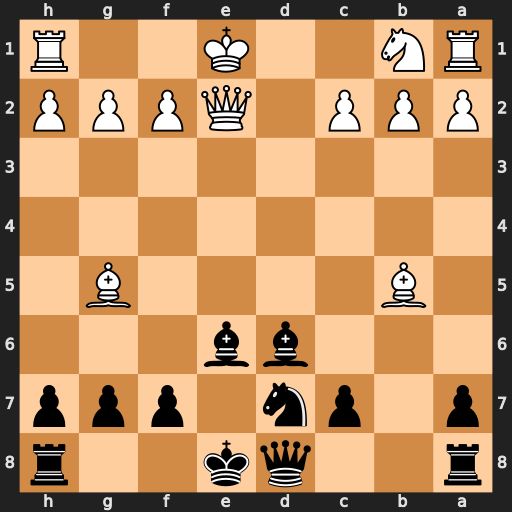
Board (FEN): r2qk2r/p1pn1ppp/3bb3/1B4B1/8/8/PPP1QPPP/RN2K2R
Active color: b
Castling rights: KQkq
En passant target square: -
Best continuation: Qxg5 Bxd7+ Kxd7